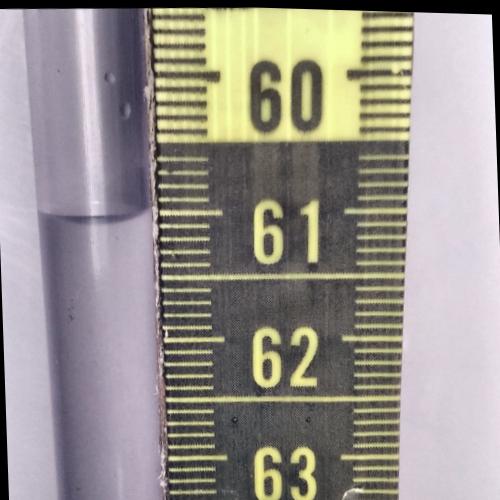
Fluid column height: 61.0 cm